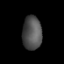
Tissue: prostate
Cell type: Myeloid cells
Senescence score: 0.7007
Nuclear area (px): 641
Mean DAPI intensity: 80.524